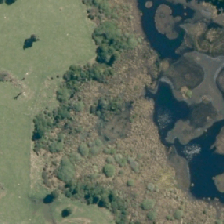
Land cover: lake_pond